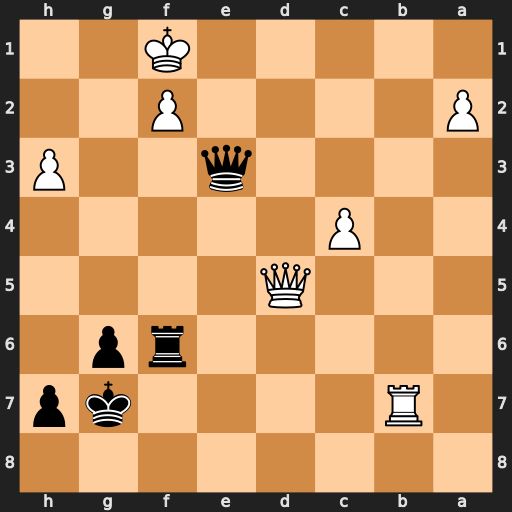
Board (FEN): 8/1R4kp/5rp1/3Q4/2P5/4q2P/P4P2/5K2
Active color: b
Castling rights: -
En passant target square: -
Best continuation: Kh6 Rb2 Qc1+ Kg2 Qxb2